Field crop: maize
Growth stage: 2
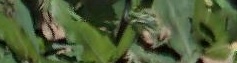
Species: maize